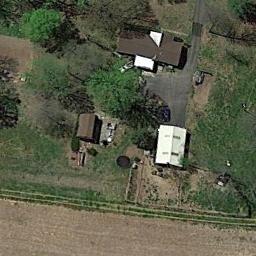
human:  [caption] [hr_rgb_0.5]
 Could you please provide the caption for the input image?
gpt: There are many trees beside the sparse residential .

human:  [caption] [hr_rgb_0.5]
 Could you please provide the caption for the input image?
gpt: There are two houses by the path in the mountains .

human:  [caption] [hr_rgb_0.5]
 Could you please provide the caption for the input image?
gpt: The sparse residential is on the grass next to some trees and bare land .

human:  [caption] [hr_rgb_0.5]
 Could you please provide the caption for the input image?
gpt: There are several houses of different sizes in sparse residential areas surrounded by open spaces .

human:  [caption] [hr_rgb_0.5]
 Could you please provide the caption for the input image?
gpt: A sparse residential area with three buildings on the green meadow .